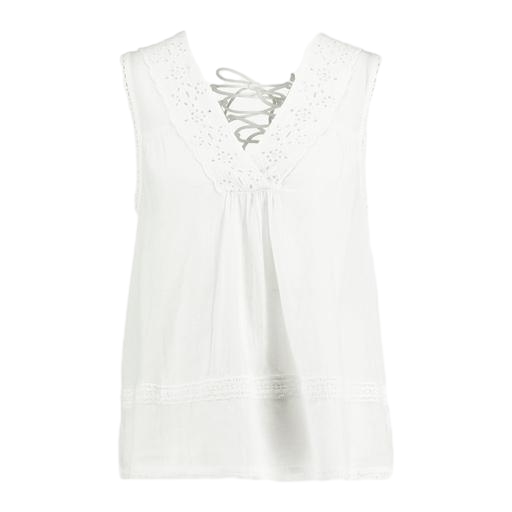
top lace-up front white, white lace-front jersey top, sleeveless lace-up top, white background